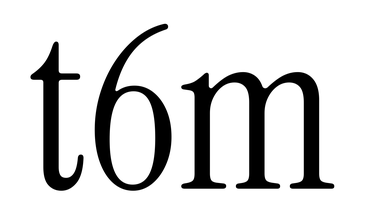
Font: InstrumentSerif-Regular